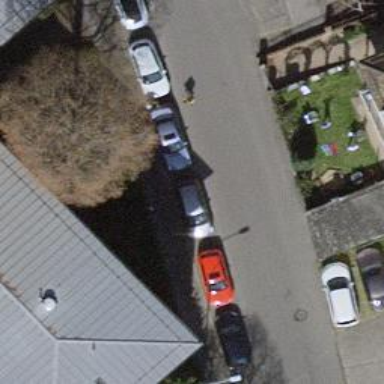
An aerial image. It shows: Mobile library.